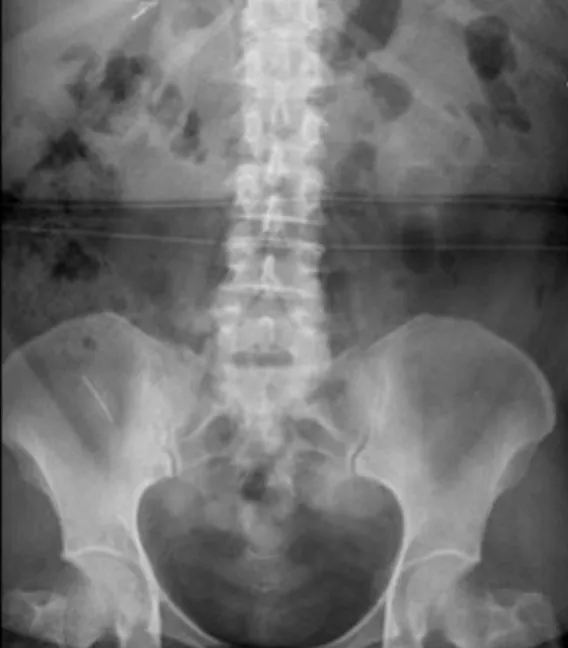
Radiograph showing metal density foreign body in the lower right quadrant.
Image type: radiology (x_ray)